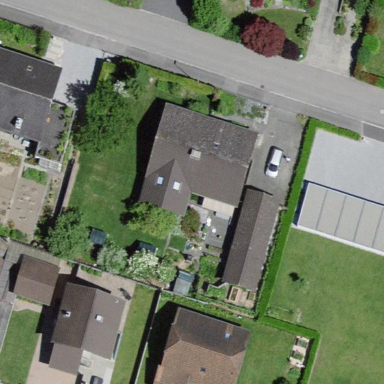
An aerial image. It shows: Detached building.